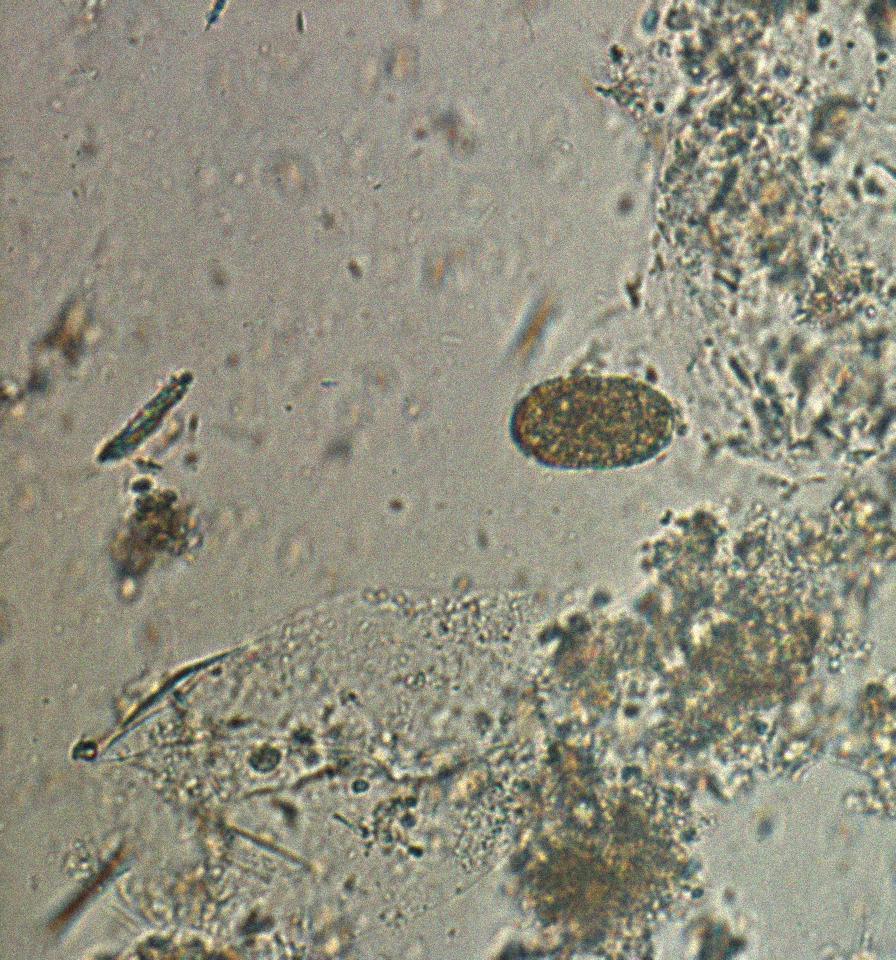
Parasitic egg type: Capillaria philippinensis